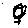
Label: flower